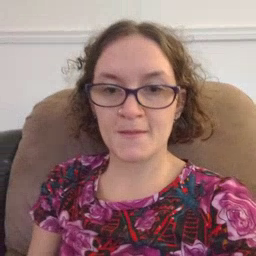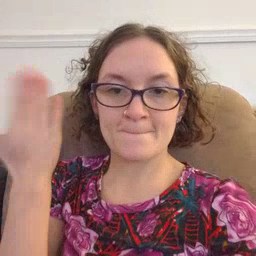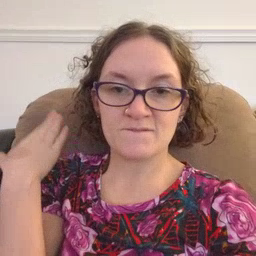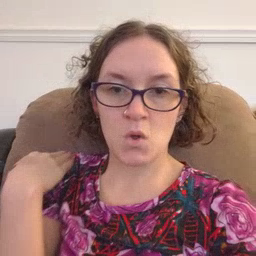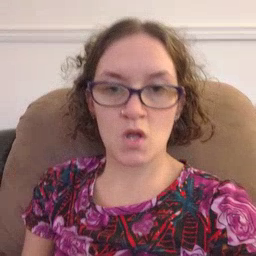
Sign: before